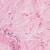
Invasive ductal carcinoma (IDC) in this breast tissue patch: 0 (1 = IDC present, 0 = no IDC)